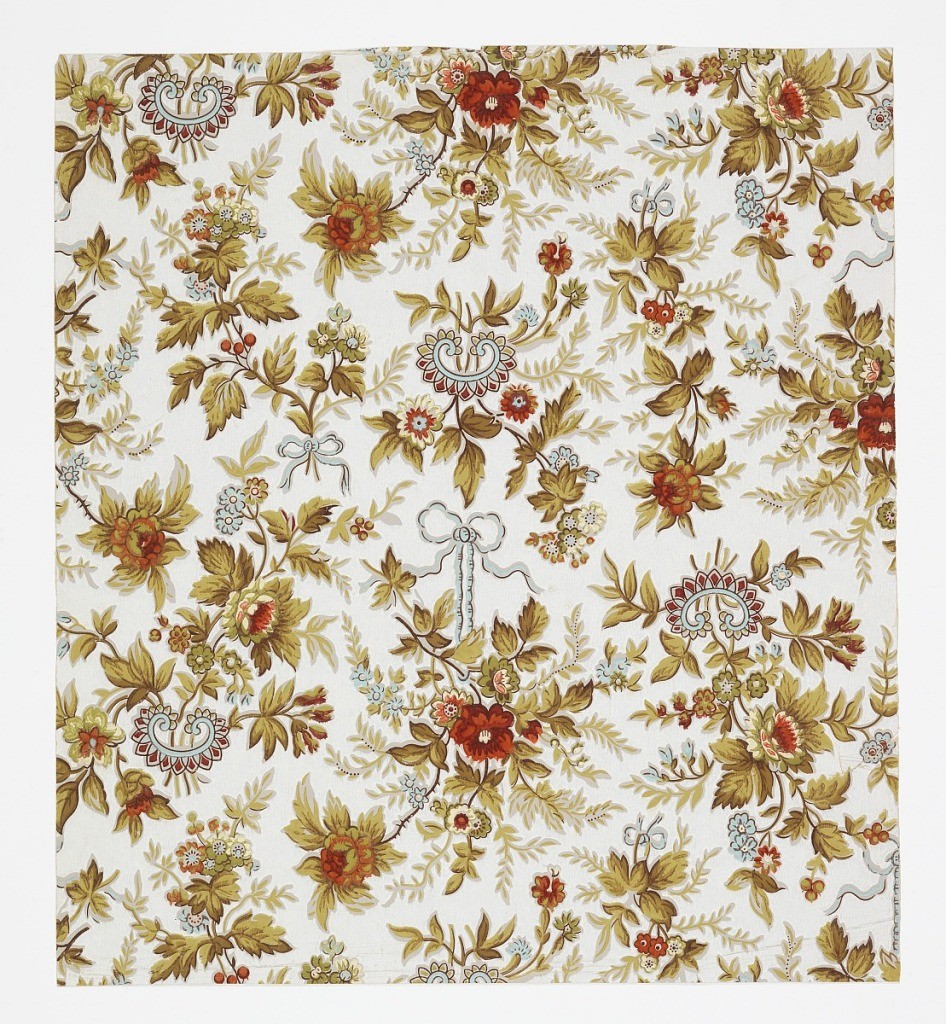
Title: Sidewall
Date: ca. 1880
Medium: Machine-printed paper
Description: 1970-26-4-cdd: Aesthetic or Anglo-Japanesque pattern with overlap...;     1970-26-4-cn: Aesthetic style design. Neo-Rococo pattern with fi...